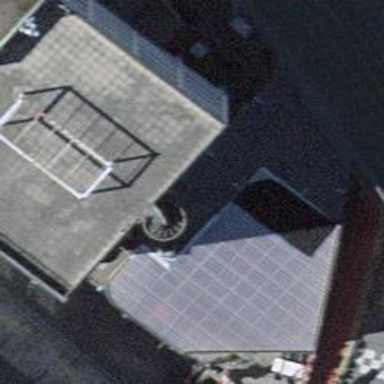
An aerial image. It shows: Pub.